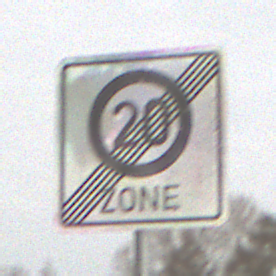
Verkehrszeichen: EndeZone20
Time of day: MorningAfternoon
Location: Outdoor (Suburban)
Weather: Overcast
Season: NotSpecified
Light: Natural